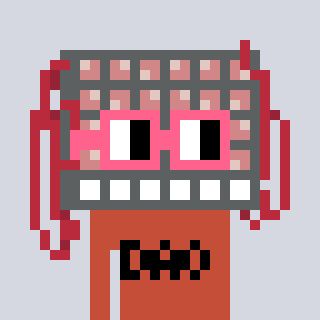
a pixel art character with square pink glasses, a turing-shaped head and a rust-colored body on a cool background